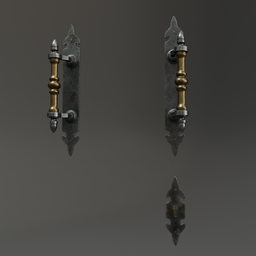
Label: mechanical